Interaction volume radius: 5 \u00c5
Interaction volume height: 20 \u00c5
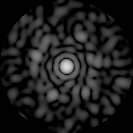
Disorder parameter: 0.808